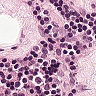
Metastatic tissue present: no